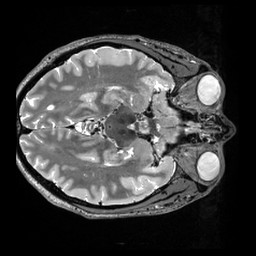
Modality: T2w
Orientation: axial
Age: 46
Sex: male
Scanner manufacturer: siemens
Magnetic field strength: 3 T
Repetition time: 3.2 s
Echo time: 0.56 s